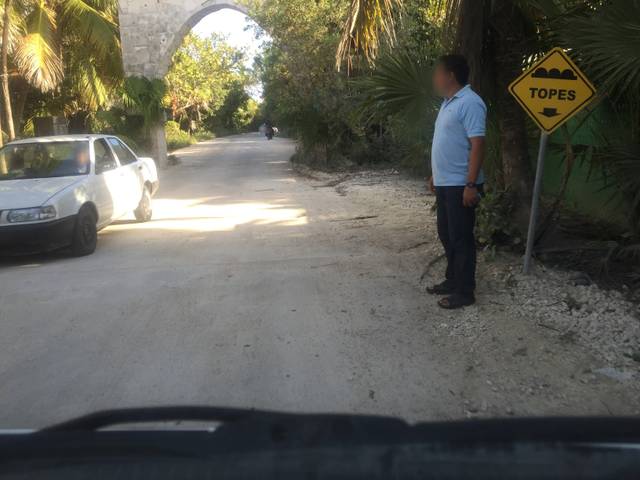
Region: Mexico
Coordinates: 20.128, -87.466